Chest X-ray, PA view. Patient: 75 years old, sex M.
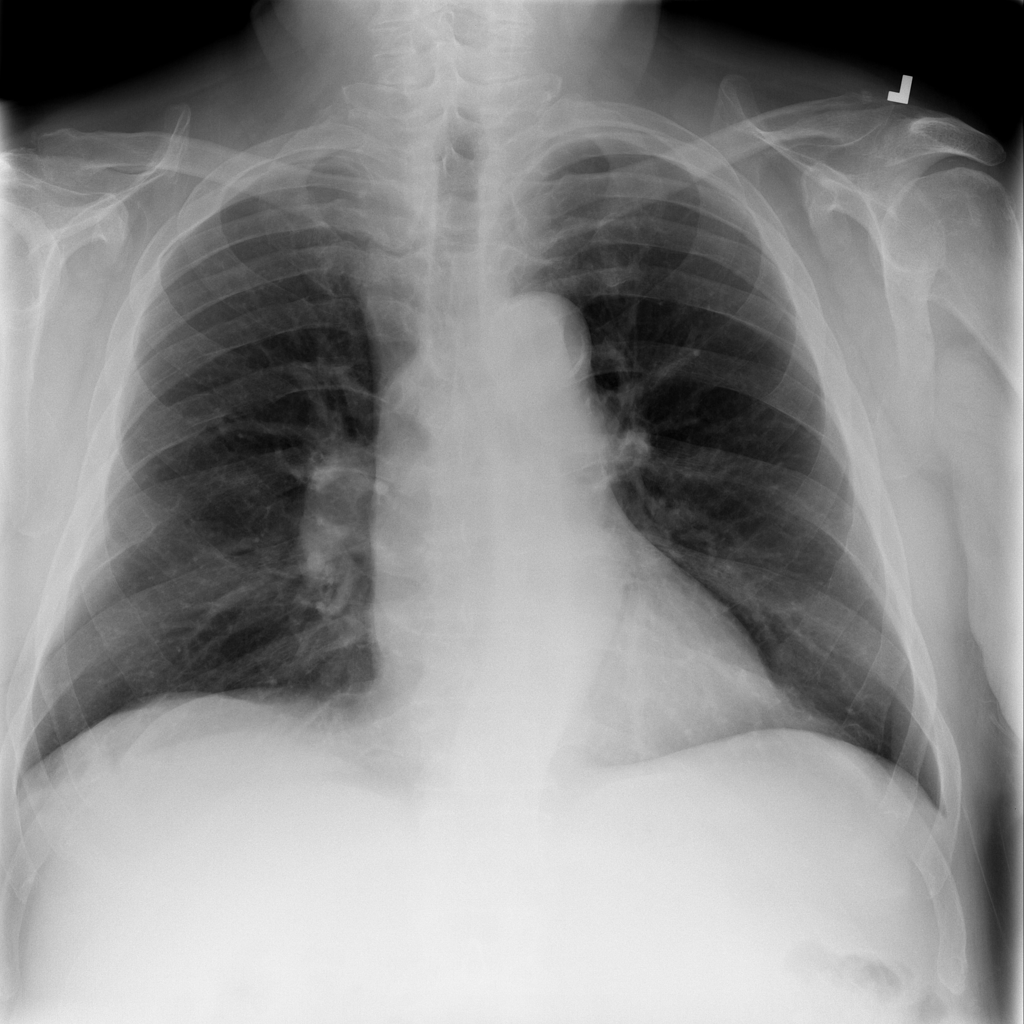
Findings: No Finding